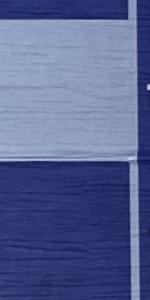
Label: Empty